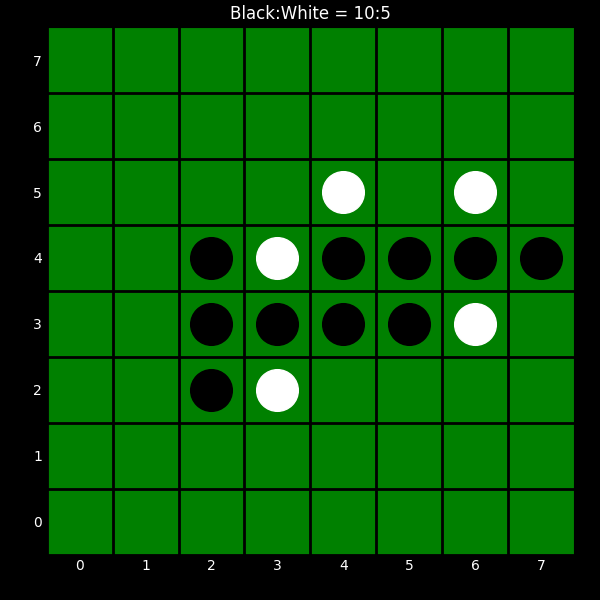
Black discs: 10
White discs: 5